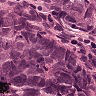
Metastatic tissue present: yes